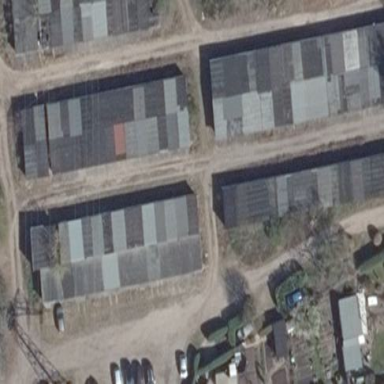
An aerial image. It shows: Group of garages.